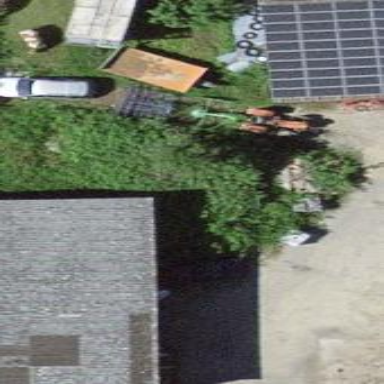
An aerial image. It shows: Barn.